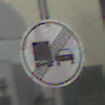
Verkehrszeichen: EndeUeberholverbotKraftfahrzeuge
Umgebung: Outdoor, Urban
Tageszeit: MorningAfternoon
Wetter: Overcast
Licht: Natural
Jahreszeit: NotSpecified
Kontrast: LowContrast